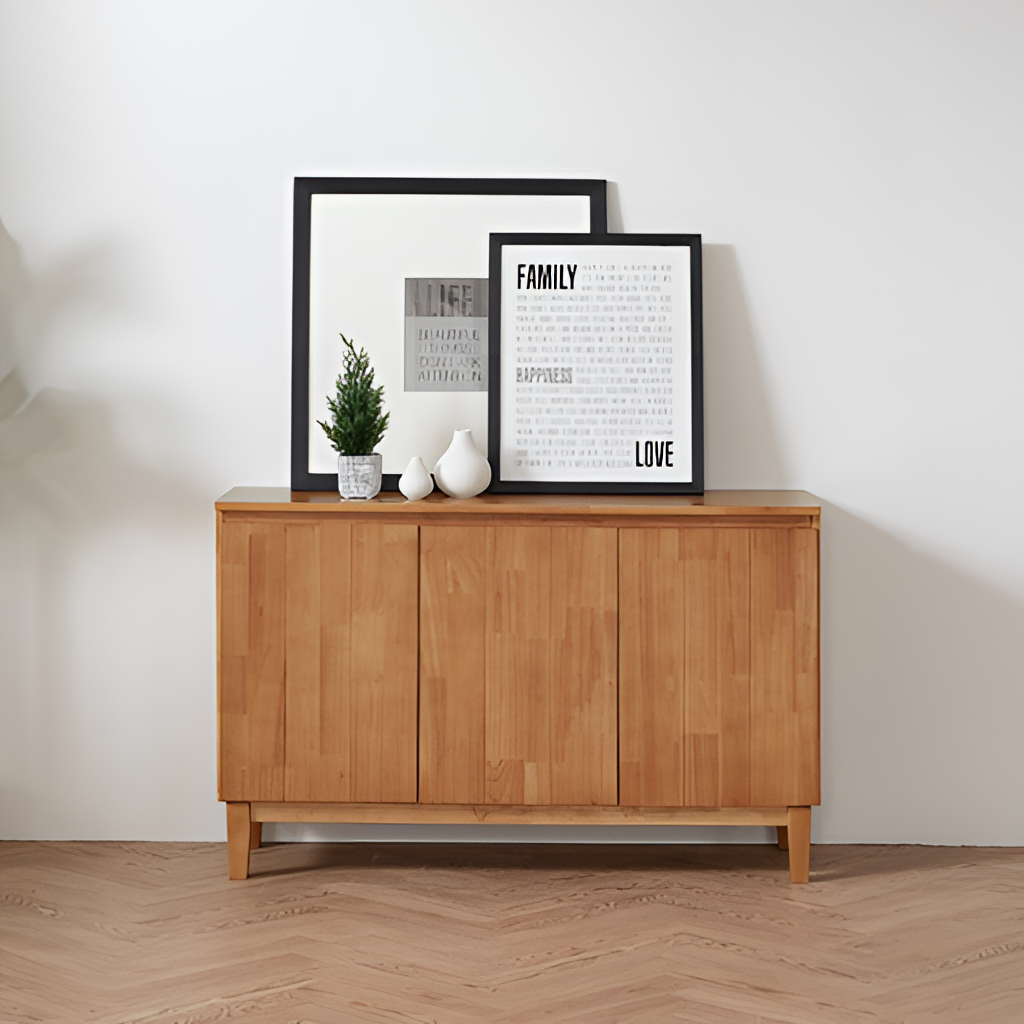
living room, wood cabinet, modern, beige wood flooring, with herringbone pattern, paint wallpaper, with solid pattern